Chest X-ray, PA view. Patient: 17 years old, sex F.
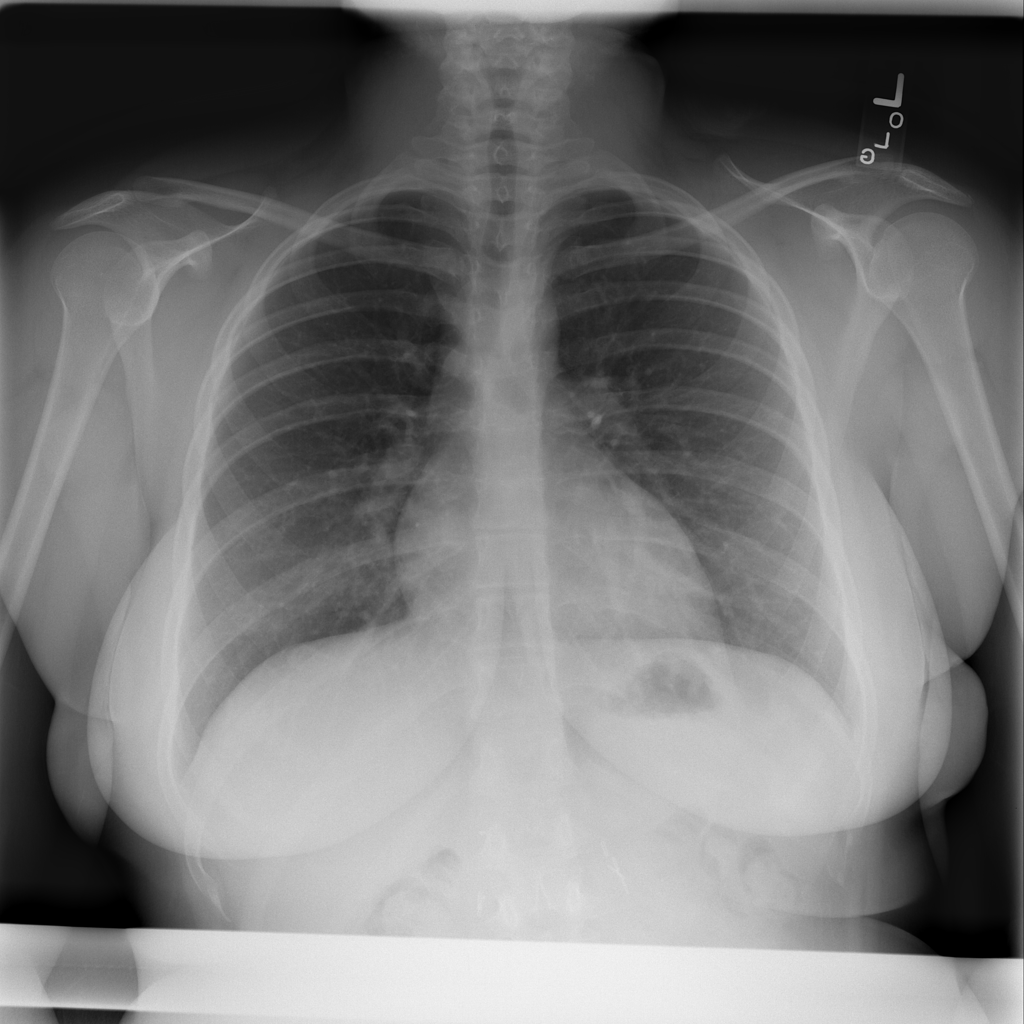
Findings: No Finding